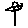
Label: flower